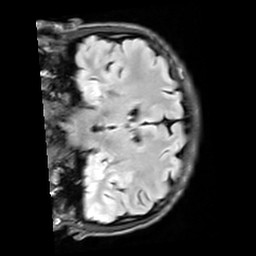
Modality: FLAIR
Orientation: coronal
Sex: male
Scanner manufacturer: siemens
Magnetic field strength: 3 T
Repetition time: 10 s
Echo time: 0.09 s